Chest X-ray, PA view. Patient: 63 years old, sex M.
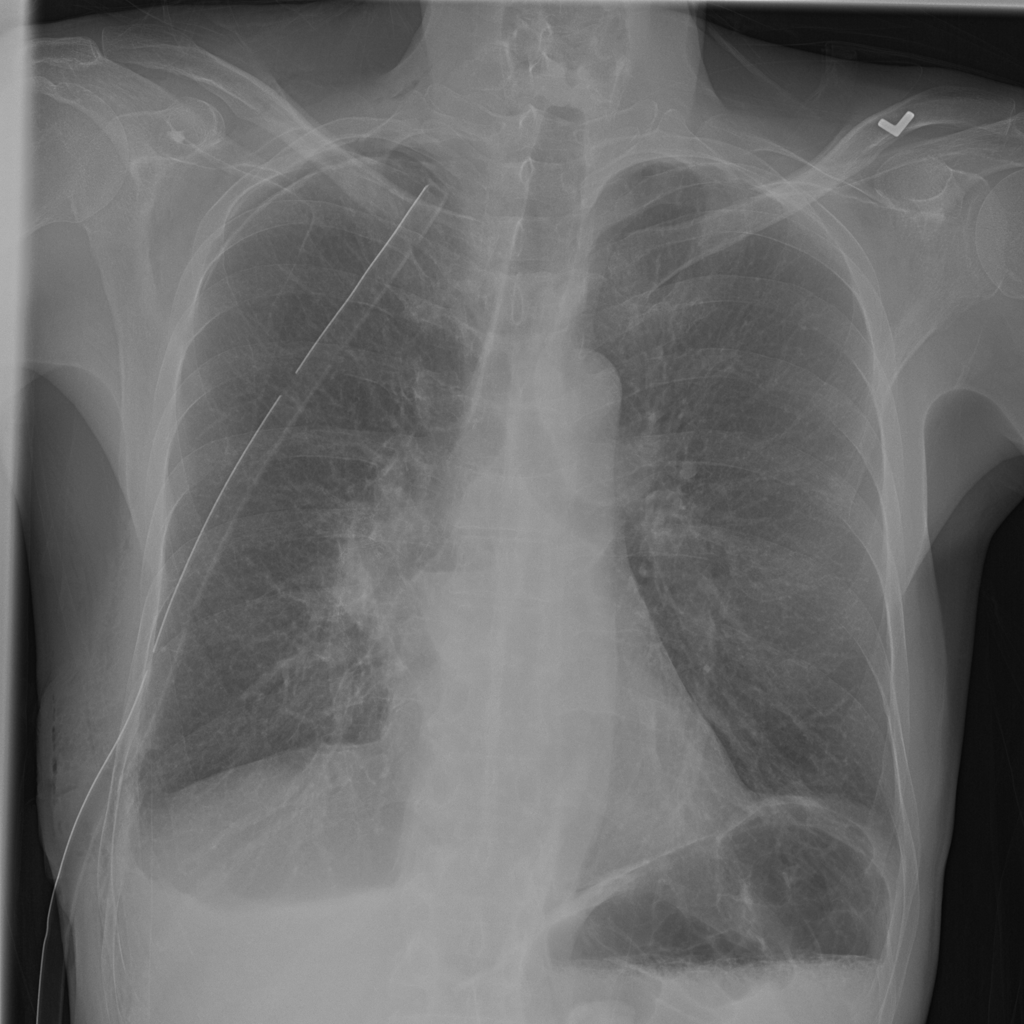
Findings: Emphysema, Pneumothorax